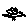
Label: bird